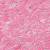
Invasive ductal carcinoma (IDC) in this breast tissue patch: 0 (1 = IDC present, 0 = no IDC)